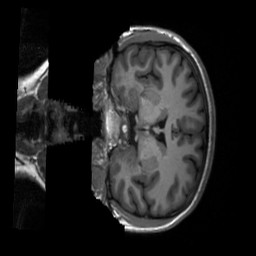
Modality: T1w
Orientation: coronal
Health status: healthy
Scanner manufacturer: siemens
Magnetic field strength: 3 T
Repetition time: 2.3 s
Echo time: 0.00207 s